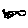
Label: fish